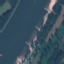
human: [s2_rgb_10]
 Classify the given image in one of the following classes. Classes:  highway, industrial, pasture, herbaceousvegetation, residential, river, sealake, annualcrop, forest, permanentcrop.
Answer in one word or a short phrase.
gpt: River